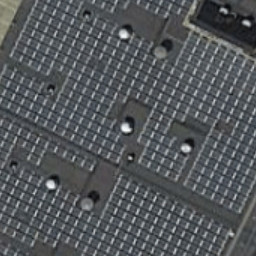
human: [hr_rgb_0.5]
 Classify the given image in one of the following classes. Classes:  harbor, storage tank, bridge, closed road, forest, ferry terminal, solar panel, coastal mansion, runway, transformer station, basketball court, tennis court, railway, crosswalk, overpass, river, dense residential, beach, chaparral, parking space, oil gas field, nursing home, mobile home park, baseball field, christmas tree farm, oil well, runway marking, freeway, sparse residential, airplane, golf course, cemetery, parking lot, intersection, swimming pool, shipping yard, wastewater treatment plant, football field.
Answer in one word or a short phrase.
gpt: solar panel